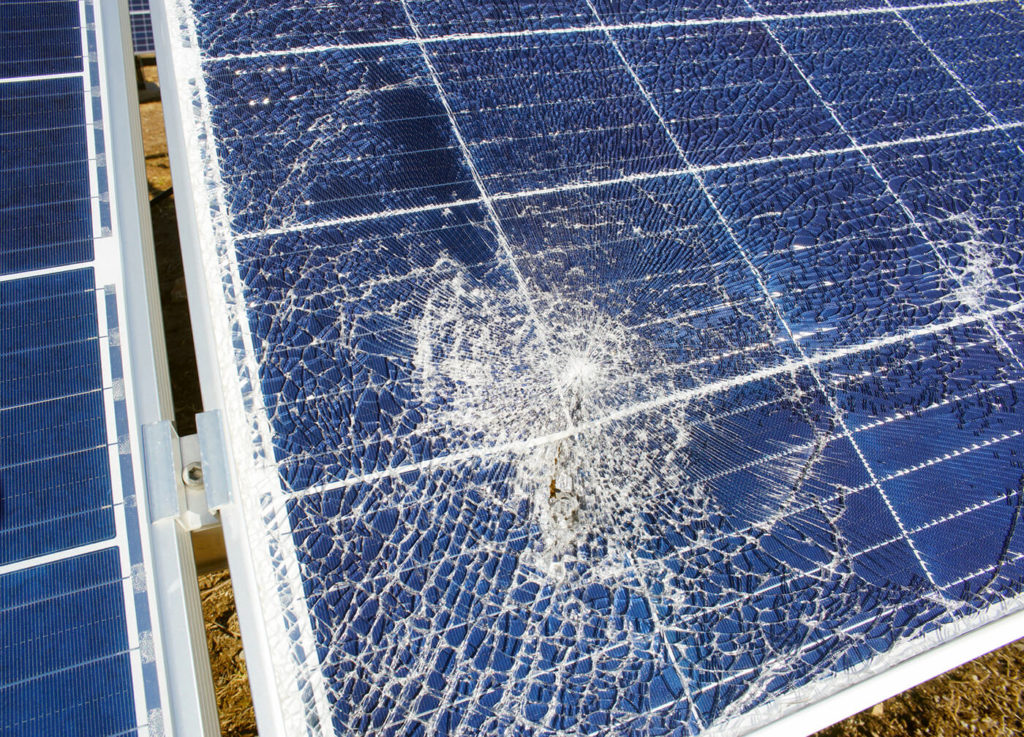
Label: Physical-Damage